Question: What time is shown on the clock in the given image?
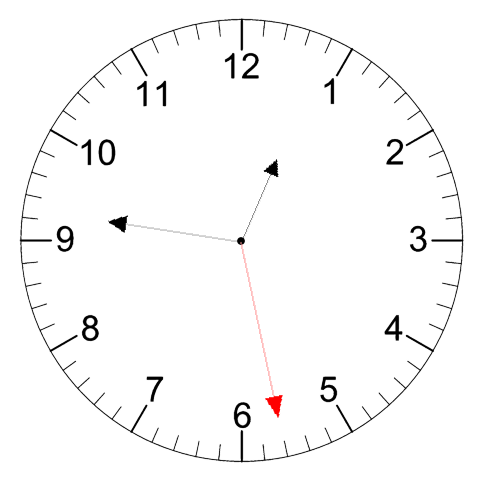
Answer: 12:46:28